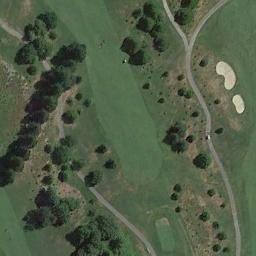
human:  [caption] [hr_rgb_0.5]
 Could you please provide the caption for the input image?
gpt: Several winding paths lead to different sand bunkers .

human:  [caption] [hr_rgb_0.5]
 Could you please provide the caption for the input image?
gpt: There are a few bunkers and a few paths on the large green lawn on the golf course and many trees .

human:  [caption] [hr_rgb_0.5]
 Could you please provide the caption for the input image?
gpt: Lots of trees are beside the golf course .

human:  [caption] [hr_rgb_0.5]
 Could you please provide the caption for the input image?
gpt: The golf course has s fairway, Some roads and two sandpits and some barrier trees are on both sides of the fairways .

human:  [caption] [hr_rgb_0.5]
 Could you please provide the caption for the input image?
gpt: There are two bunkers and many bushes on the golf course .